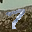
Label: 7